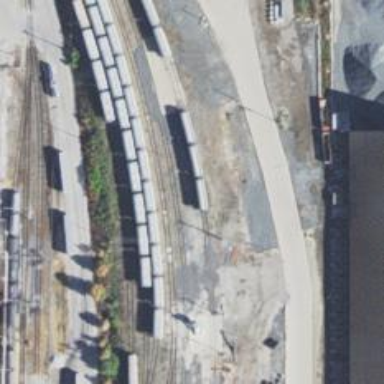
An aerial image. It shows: Railway spur service.